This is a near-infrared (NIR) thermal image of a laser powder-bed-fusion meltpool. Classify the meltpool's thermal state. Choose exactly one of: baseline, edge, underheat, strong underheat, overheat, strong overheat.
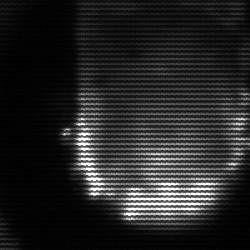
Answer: baseline